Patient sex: F
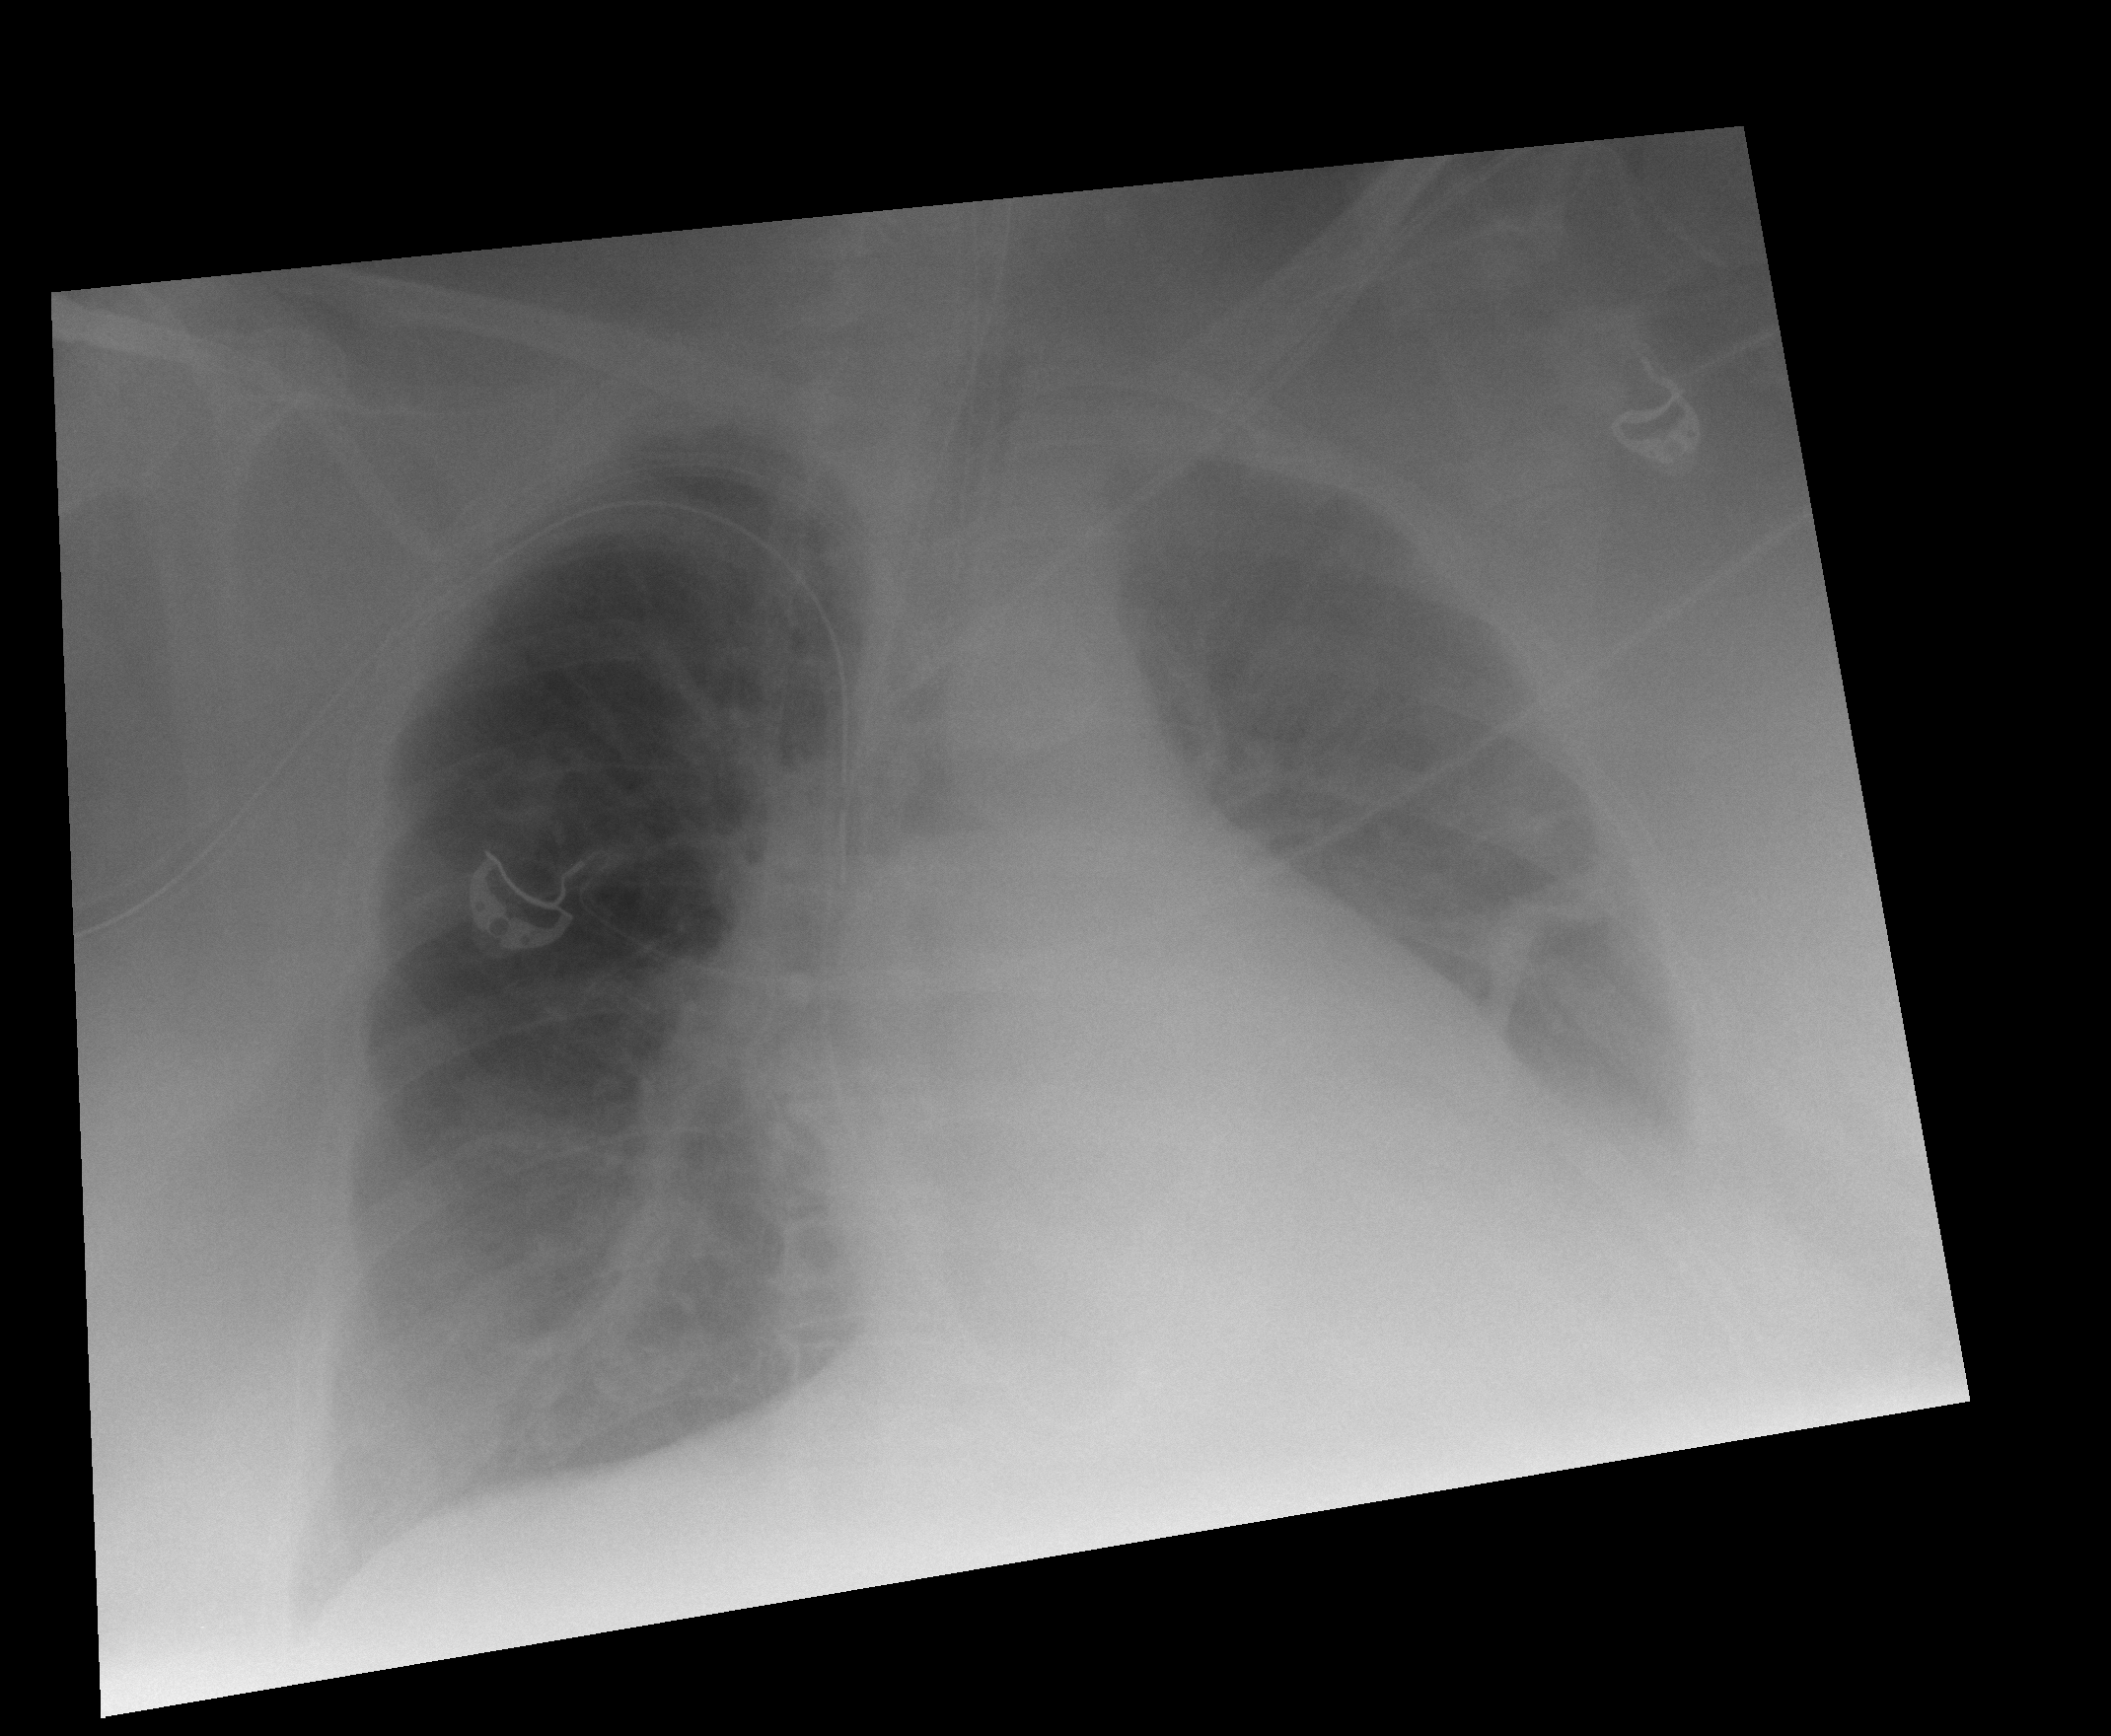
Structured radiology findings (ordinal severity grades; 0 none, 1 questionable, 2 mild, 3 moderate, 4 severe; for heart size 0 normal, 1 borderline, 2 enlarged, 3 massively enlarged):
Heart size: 2
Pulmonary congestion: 2
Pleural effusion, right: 0
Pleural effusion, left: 3
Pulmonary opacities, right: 0
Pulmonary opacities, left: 0
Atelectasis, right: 0
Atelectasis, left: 2